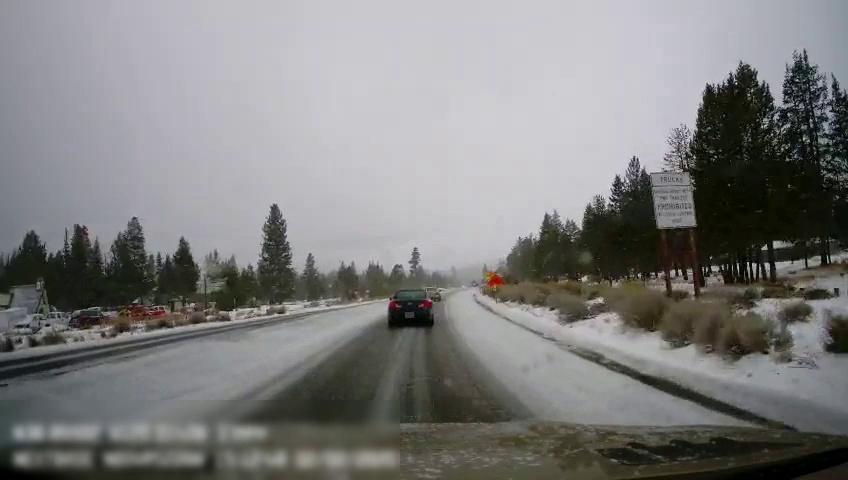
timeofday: Day
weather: Snowy
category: Drivable Space
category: Vehicles | Car
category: Vehicles | Car
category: Traffic | Signs
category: Traffic | Signs